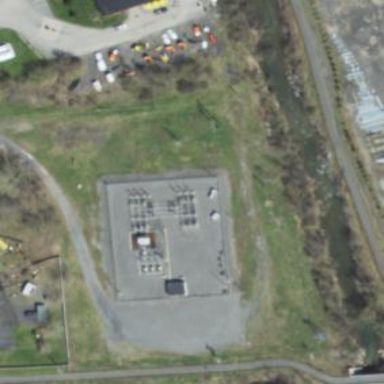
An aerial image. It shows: Power substation.